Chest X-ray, PA view. Patient: 51 years old, sex M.
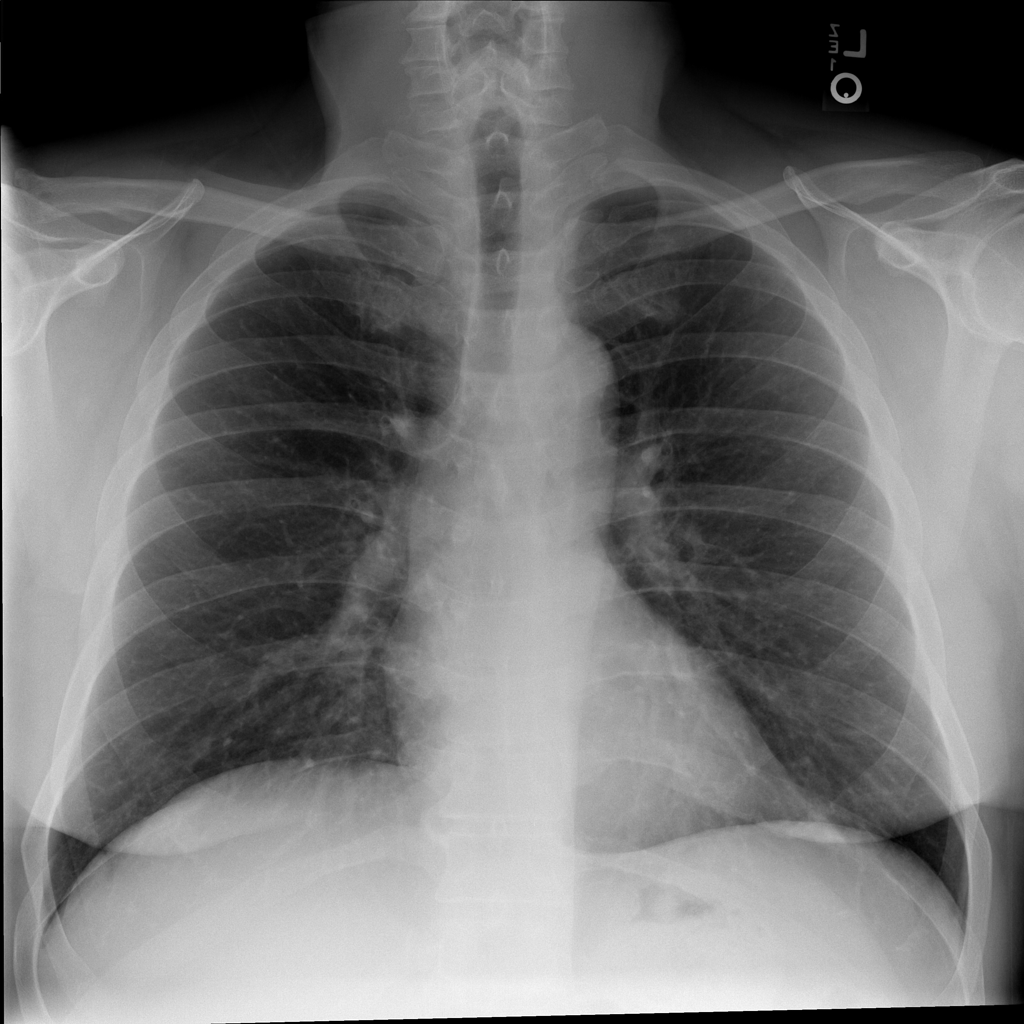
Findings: No Finding